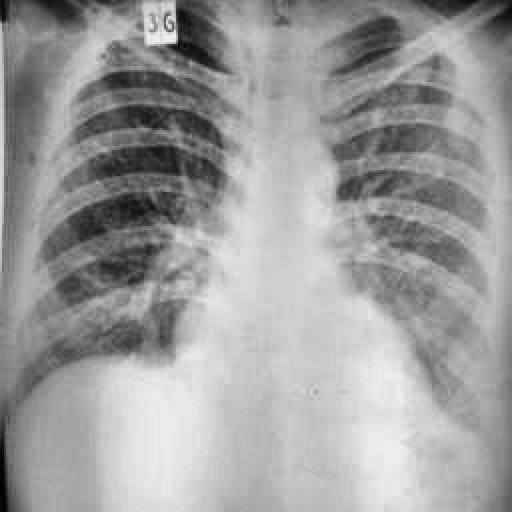
Finding: TUBERCULOSIS